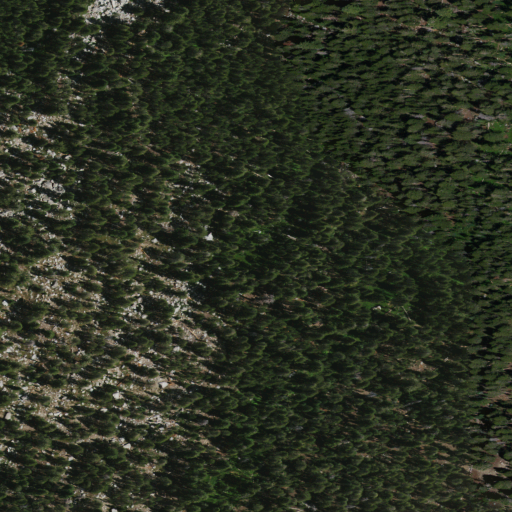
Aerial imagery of plain(s) in California named Manse Meadow containing only evergreen forest